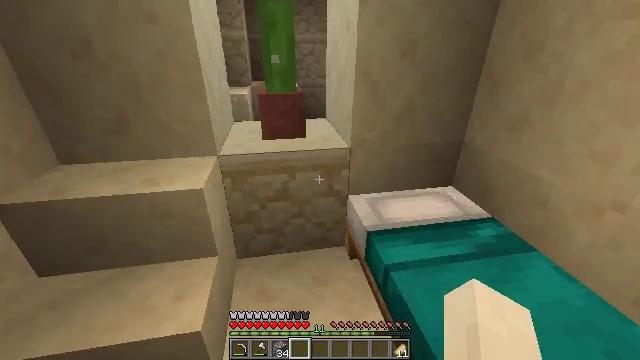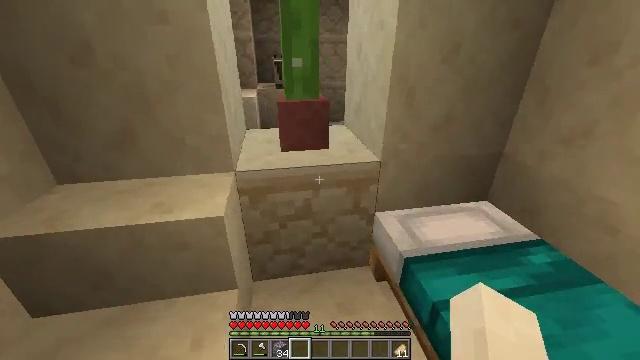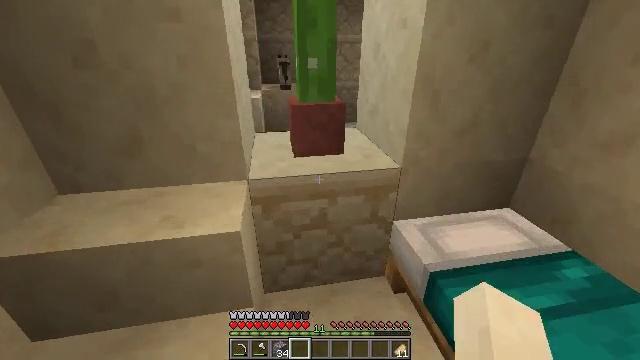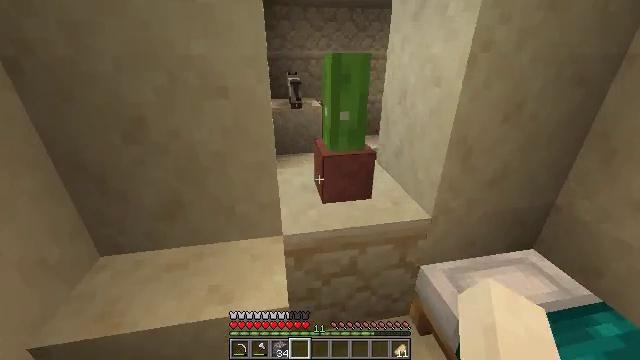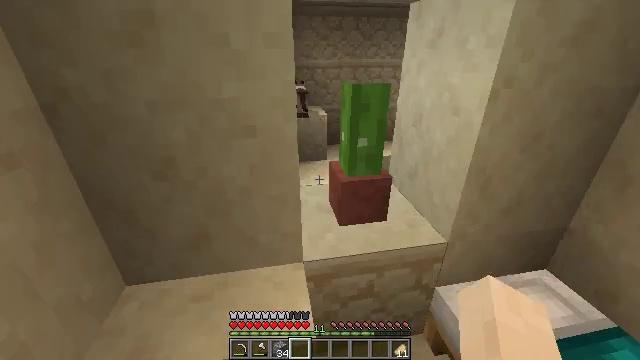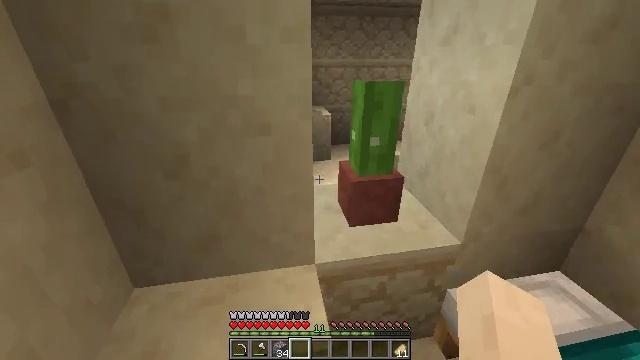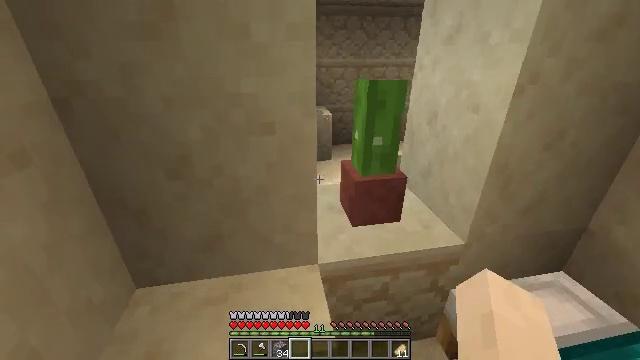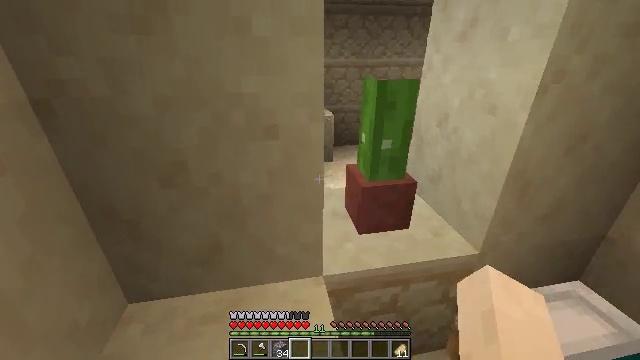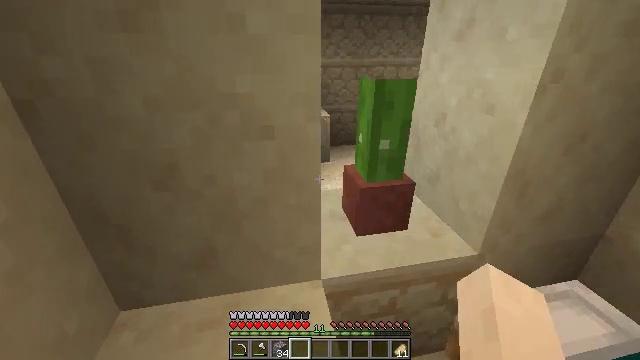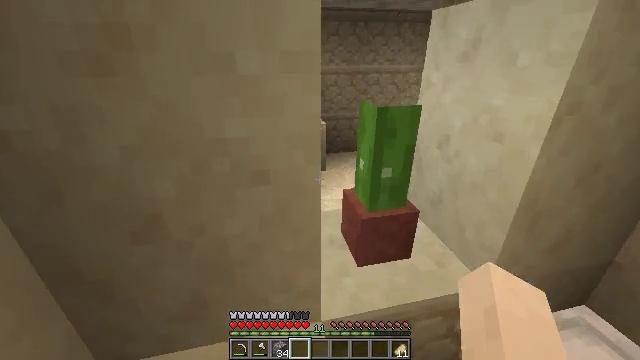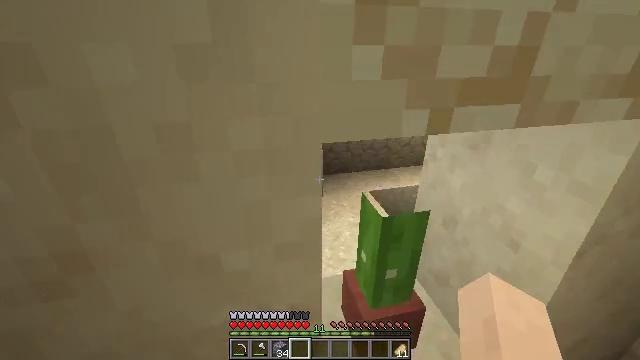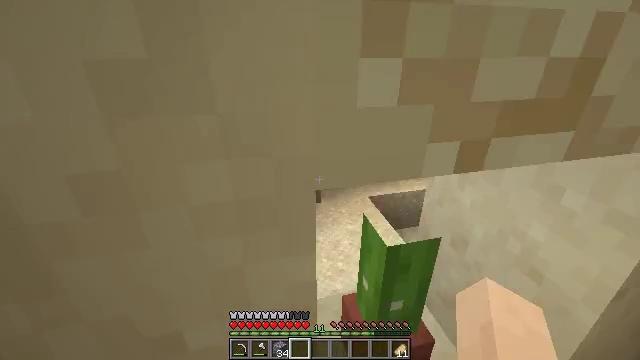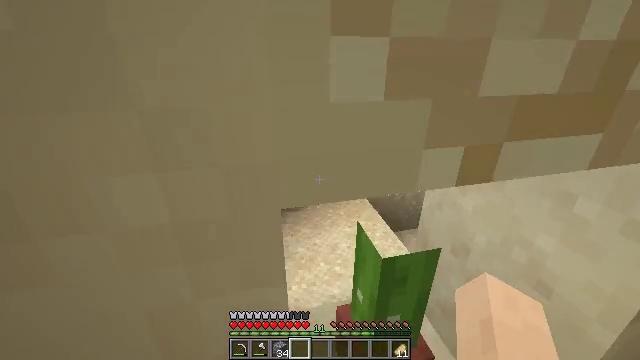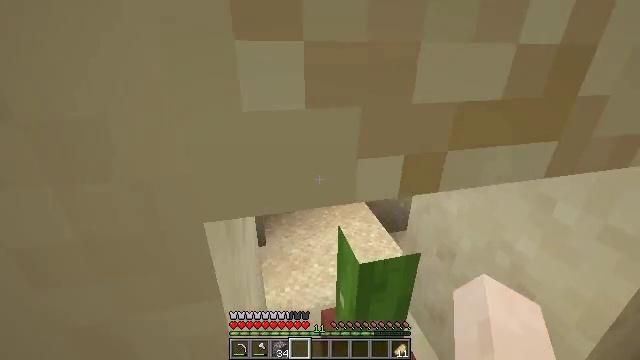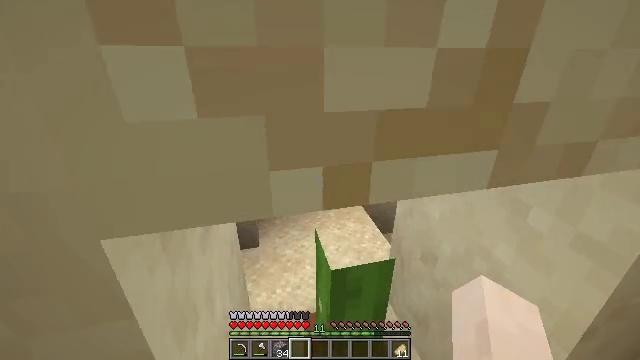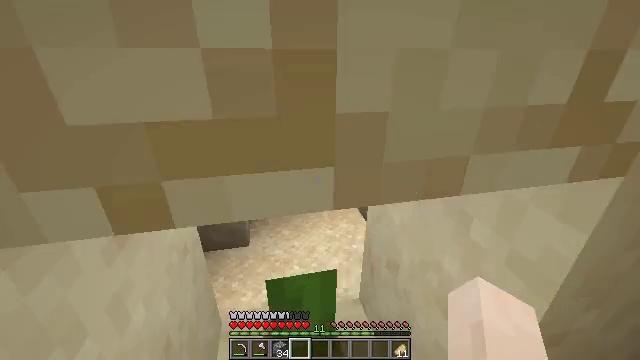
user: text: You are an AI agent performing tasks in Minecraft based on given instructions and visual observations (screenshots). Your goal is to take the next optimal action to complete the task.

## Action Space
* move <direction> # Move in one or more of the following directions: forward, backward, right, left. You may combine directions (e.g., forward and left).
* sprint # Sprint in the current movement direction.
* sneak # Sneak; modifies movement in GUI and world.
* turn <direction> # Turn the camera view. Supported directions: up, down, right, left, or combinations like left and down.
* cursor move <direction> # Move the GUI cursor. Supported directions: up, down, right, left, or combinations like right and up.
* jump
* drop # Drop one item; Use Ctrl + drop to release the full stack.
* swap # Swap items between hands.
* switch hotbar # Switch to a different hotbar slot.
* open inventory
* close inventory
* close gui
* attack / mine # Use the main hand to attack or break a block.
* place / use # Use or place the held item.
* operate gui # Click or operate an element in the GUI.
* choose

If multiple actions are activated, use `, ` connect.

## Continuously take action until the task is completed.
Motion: motion action
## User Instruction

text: Gather smooth sandstone from desert temples or structures.
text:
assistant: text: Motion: move forward and move left
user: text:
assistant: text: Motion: move forward and move left
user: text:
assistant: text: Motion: move left
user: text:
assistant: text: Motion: no_op
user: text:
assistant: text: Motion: no_op
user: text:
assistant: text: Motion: no_op
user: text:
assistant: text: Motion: move forward
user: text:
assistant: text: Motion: move forward
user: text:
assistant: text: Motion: move forward, turn right
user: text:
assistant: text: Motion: move forward
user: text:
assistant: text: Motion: move forward
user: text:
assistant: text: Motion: move forward
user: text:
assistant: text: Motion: move forward and move right
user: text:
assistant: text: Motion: move forward and move right
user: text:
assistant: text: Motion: move forward and move right, turn left
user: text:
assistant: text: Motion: move right, turn left
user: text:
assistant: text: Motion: no_op
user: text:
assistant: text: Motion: no_op
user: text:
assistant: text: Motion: no_op
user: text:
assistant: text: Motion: no_op
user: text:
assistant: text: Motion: turn left
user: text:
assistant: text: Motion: turn left
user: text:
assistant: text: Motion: move left, turn left and up
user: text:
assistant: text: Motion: move left, turn left and up
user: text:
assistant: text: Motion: move left, turn left and up
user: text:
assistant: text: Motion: move left
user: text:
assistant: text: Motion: move left
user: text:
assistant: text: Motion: move left, turn right
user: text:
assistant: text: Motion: move left, turn right and down
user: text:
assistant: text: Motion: move left, turn right